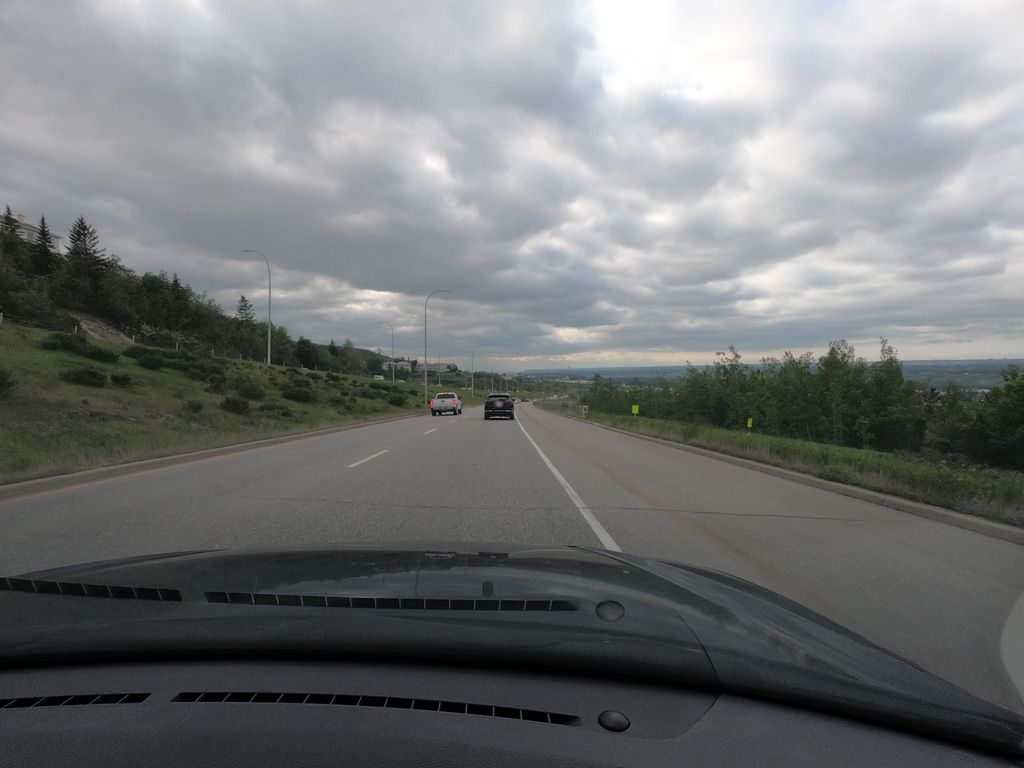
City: calgary